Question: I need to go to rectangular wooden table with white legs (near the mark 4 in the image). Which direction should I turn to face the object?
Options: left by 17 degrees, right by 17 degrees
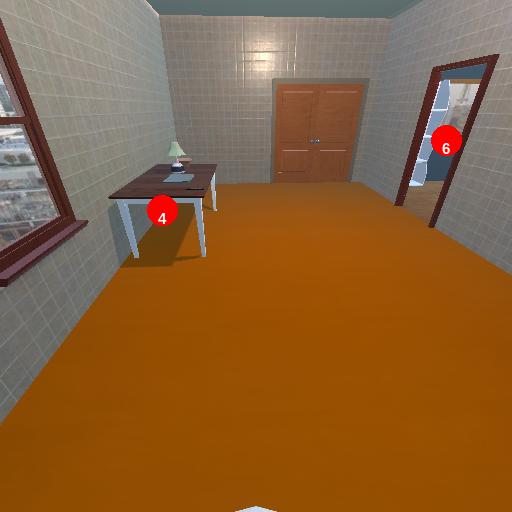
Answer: left by 17 degrees